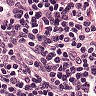
Metastatic tissue present: no